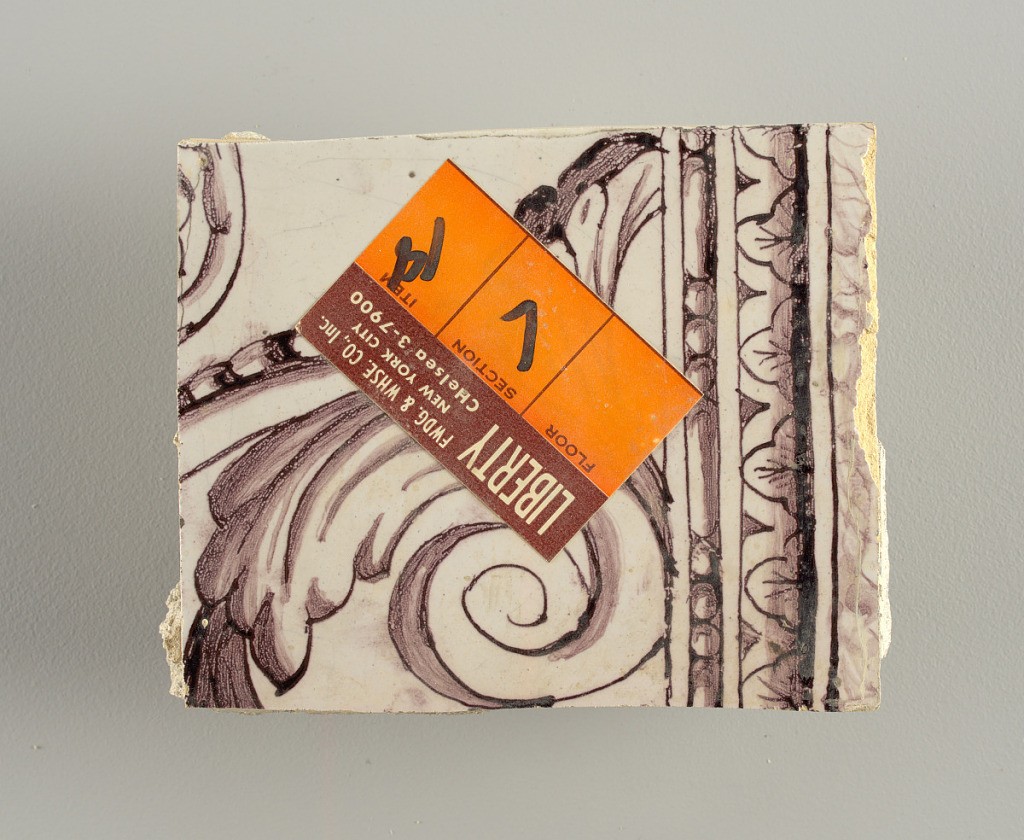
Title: Wall facing
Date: ca. 1725
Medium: Tin-glazed earthenware, underglaze
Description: Horizontal rectangle.  Thirty-seven tiles wide and twenty-one high with opening for door or window nineteen and one-half tiles high and twelve wide.  To left and right of opening, centered canopy above. Left, woman representing Hope, right, a sculputure urn.  Centered above opening, a mascaron.  Arabesque design of foliage.